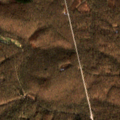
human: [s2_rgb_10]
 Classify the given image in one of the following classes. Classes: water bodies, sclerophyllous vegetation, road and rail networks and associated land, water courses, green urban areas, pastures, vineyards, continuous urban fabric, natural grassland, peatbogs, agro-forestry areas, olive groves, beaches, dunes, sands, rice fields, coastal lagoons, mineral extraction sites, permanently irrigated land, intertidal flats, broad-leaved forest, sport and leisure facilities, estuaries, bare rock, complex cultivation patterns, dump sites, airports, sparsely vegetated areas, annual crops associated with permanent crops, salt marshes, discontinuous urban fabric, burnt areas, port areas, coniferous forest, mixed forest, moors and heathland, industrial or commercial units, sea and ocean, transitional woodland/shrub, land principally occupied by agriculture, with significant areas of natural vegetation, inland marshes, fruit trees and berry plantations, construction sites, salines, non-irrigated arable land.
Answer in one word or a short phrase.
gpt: broad-leaved forest, mixed forest